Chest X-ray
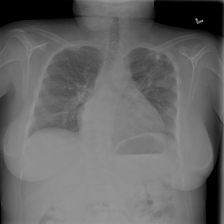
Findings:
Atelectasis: negative
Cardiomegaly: positive
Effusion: negative
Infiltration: positive
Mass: negative
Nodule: positive
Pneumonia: negative
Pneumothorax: negative
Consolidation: negative
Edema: negative
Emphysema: negative
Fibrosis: negative
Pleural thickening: negative
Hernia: negative